Question: So in my quest to get a ruby dev environment working, I've ran into an issue that seems...confusing to this ruby noob.
When executing rails server, it starts up as expected, but when you put in localhost:3000 to your standard web browser, it replies the following:
> Specified 'sqlite3' for database adapter, but the gem is not loaded. Add 'gem 'sqlite3'' to your Gemfile.
Now here's the confusing part. I have sqlite3 installed (the 64 bit version, as that is what I downloaded, and am running a 64 bit OS), as verified by gem query (here's the full list of gems)

Uninstalling and reisntalling didn't do a lick of good for the issue at hand, but it did install without a hitch. Also the gemfile for the project that I'm testing this with is the folliwing
'''
source 'https://rubygems.org'
# Bundle edge Rails instead: gem 'rails', github: 'rails/rails'
gem 'rails', '4.0.0'
# Use sqlite3 as the database for Active Record
gem 'sqlite3'
# Use SCSS for stylesheets
gem 'sass-rails', '~> 4.0.0'
# Use Uglifier as compressor for JavaScript assets
gem 'uglifier', '>= 1.3.0'
# Use CoffeeScript for .js.coffee assets and views
gem 'coffee-rails', '~> 4.0.0'
# See https://github.com/sstephenson/execjs#readme for more supported runtimes
# gem 'therubyracer', platforms: :ruby
# Use jquery as the JavaScript library
gem 'jquery-rails'
# Turbolinks makes following links in your web application faster. Read more: https://github.com/rails/turbolinks
gem 'turbolinks'
# Build JSON APIs with ease. Read more: https://github.com/rails/jbuilder
gem 'jbuilder', '~> 1.2'
group :doc do
# bundle exec rake doc:rails generates the API under doc/api.
gem 'sdoc', require: false
end
# Use ActiveModel has_secure_password
# gem 'bcrypt-ruby', '~> 3.0.0'
# Use unicorn as the app server
# gem 'unicorn'
# Use Capistrano for deployment
# gem 'capistrano', group: :development
# Use debugger
# gem 'debugger', group: [:development, :test]
'''
As you can see, sqlite3 is specified in the Gemfile quite early on, yet for whatever reason when I try to load the main page, it acts like it's not there.
Particulars for this machine are the following that weren't mentioned earlier in the gems section:
Rails 4
Ruby 2
Windows 7
Anyone ever ran into this before?
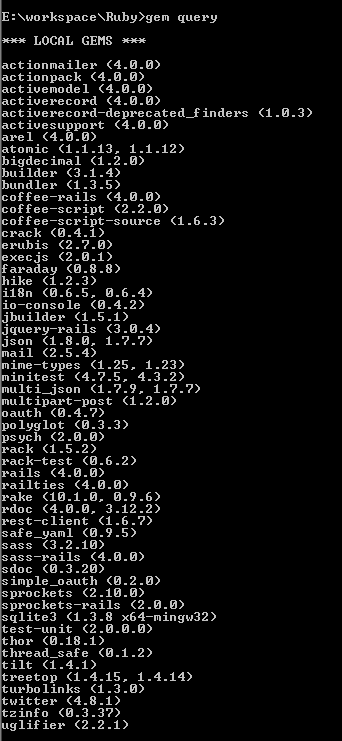
Answer: I just had this issue too. Go into your Gemfile.lock file and search for the 'sqlite3' entry. You'll note it reads 'sqlite3 (1.3.8-x86-mingw32).'
Change that to 'sqlite3 (1.3.8-x64-mingw32)' and then run the 'bundle install' command and everything should work like normal.